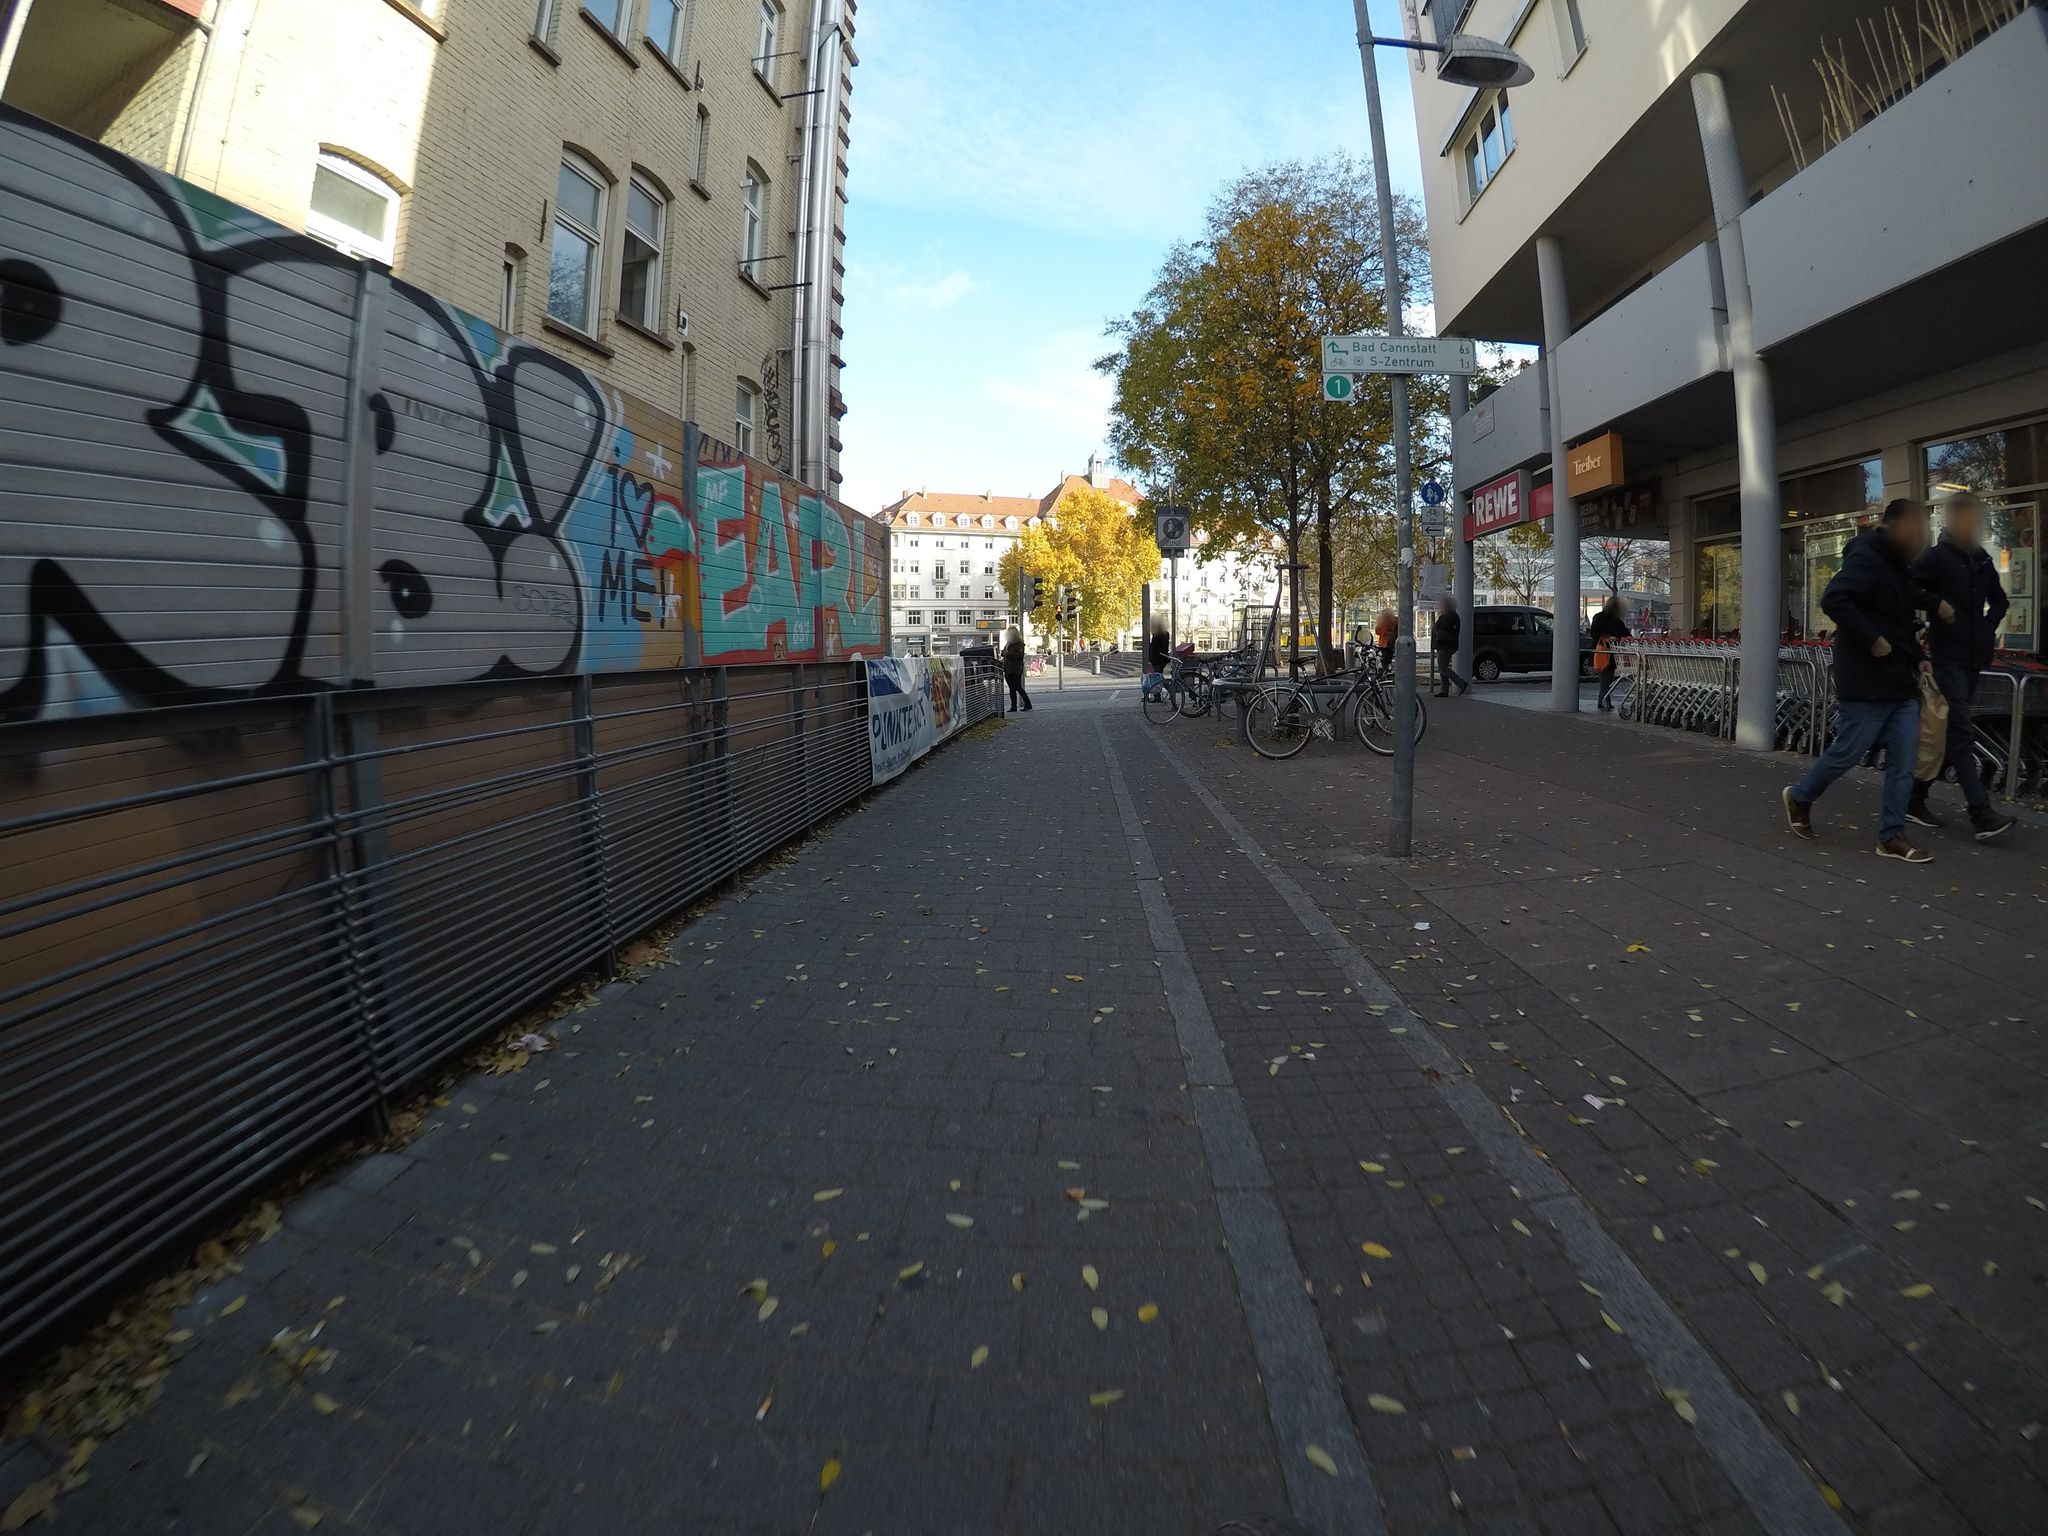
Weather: clear
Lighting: day
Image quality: good
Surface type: walking surface
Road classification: living_street, pedestrian, footway
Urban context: urban centre
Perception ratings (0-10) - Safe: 2.77, Lively: 8.17, Beautiful: 1.79, Boring: 5.57, Depressing: 2.57, Wealthy: 6.36